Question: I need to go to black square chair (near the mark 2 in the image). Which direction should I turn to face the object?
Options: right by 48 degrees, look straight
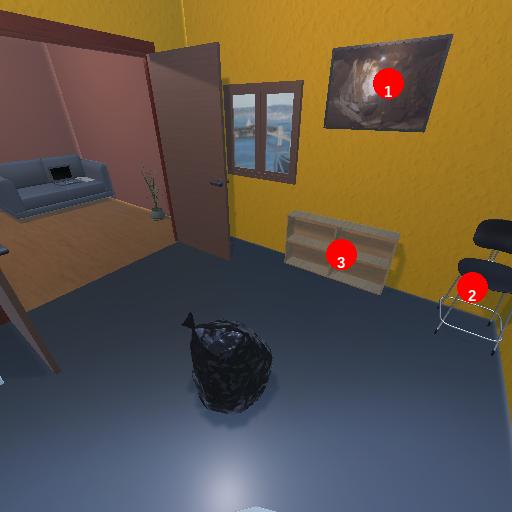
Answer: right by 48 degrees